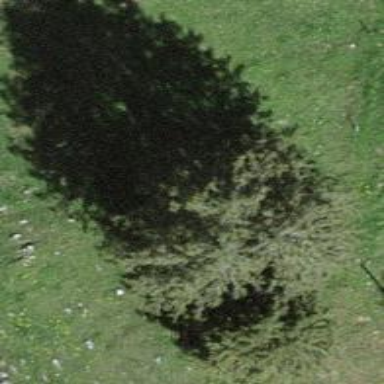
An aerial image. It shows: Single tag "natural: tree."